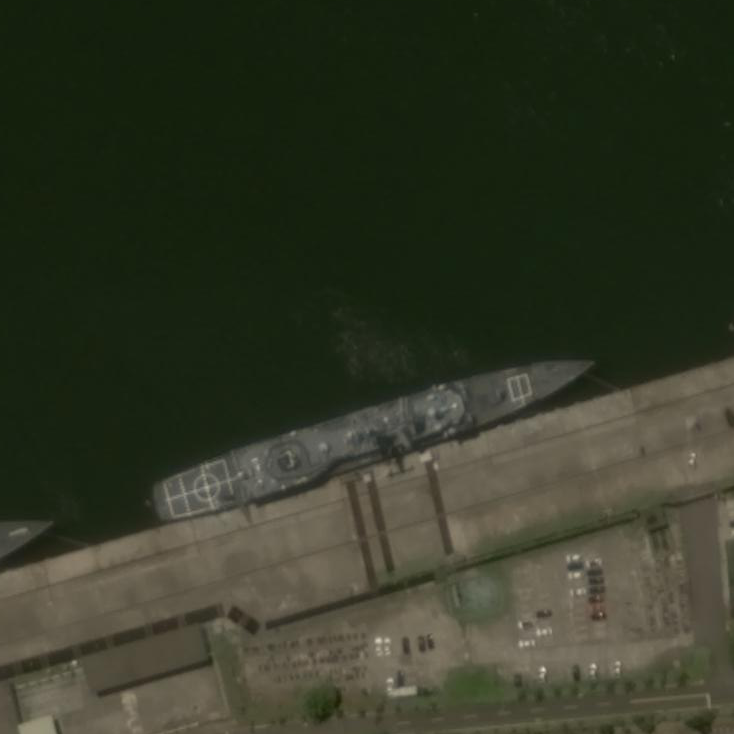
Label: cruiser